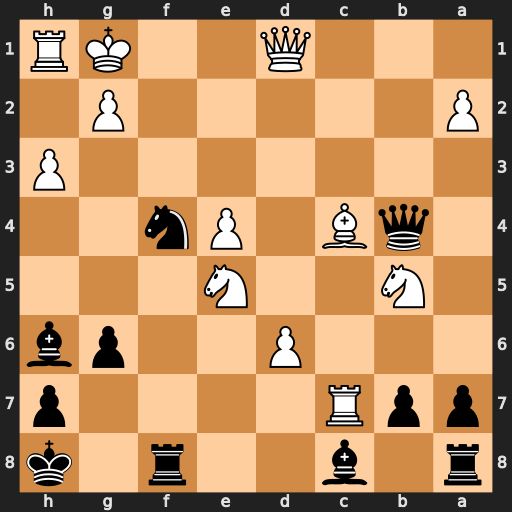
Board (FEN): r1b2r1k/ppR4p/3P2pb/1N2N3/1qB1Pn2/7P/P5P1/3Q2KR
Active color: b
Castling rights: -
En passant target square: -
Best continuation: Qb2 Nf7+ Rxf7 Qd4+ Qxd4+